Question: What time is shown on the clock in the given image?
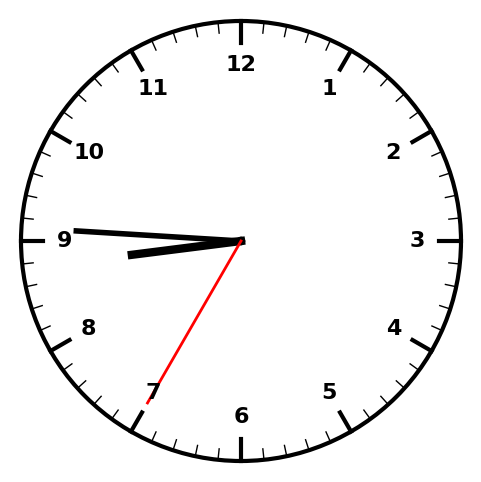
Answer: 08:45:35